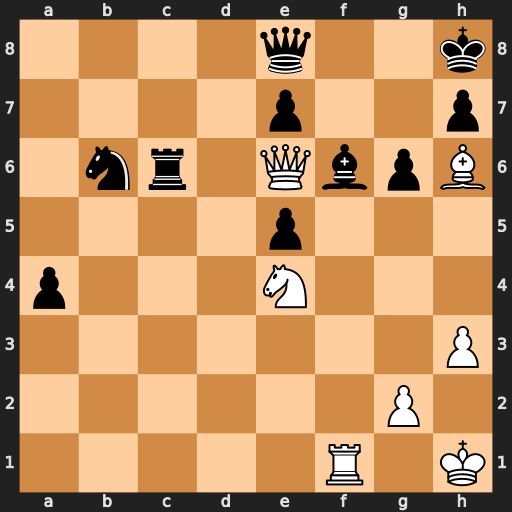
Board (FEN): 4q2k/4p2p/1nr1QbpB/4p3/p3N3/7P/6P1/5R1K
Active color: w
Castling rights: -
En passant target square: -
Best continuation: Nxf6 Rxe6 Nxe8